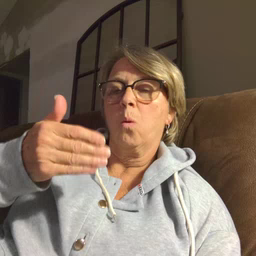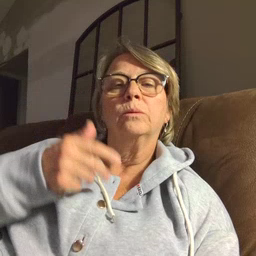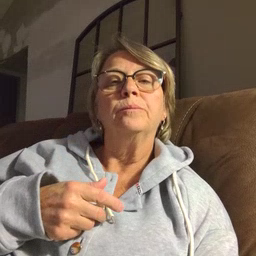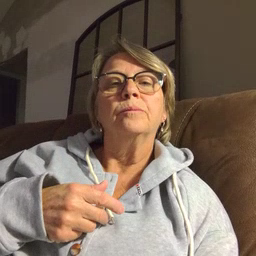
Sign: glasswindow